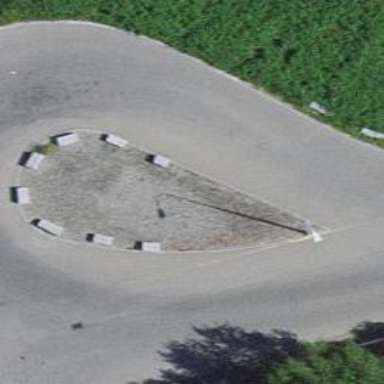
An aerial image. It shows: Block barrier.